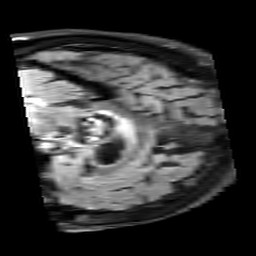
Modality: FLAIR
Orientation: sagittal
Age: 78
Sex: female
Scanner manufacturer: siemens
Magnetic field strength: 3 T
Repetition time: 9 s
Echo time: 0.098 s